Question: Recently I was scared to death by the following colored terminal response.
It was triggered by the git push command.
Does anybody have a clue where this colored response comes from?
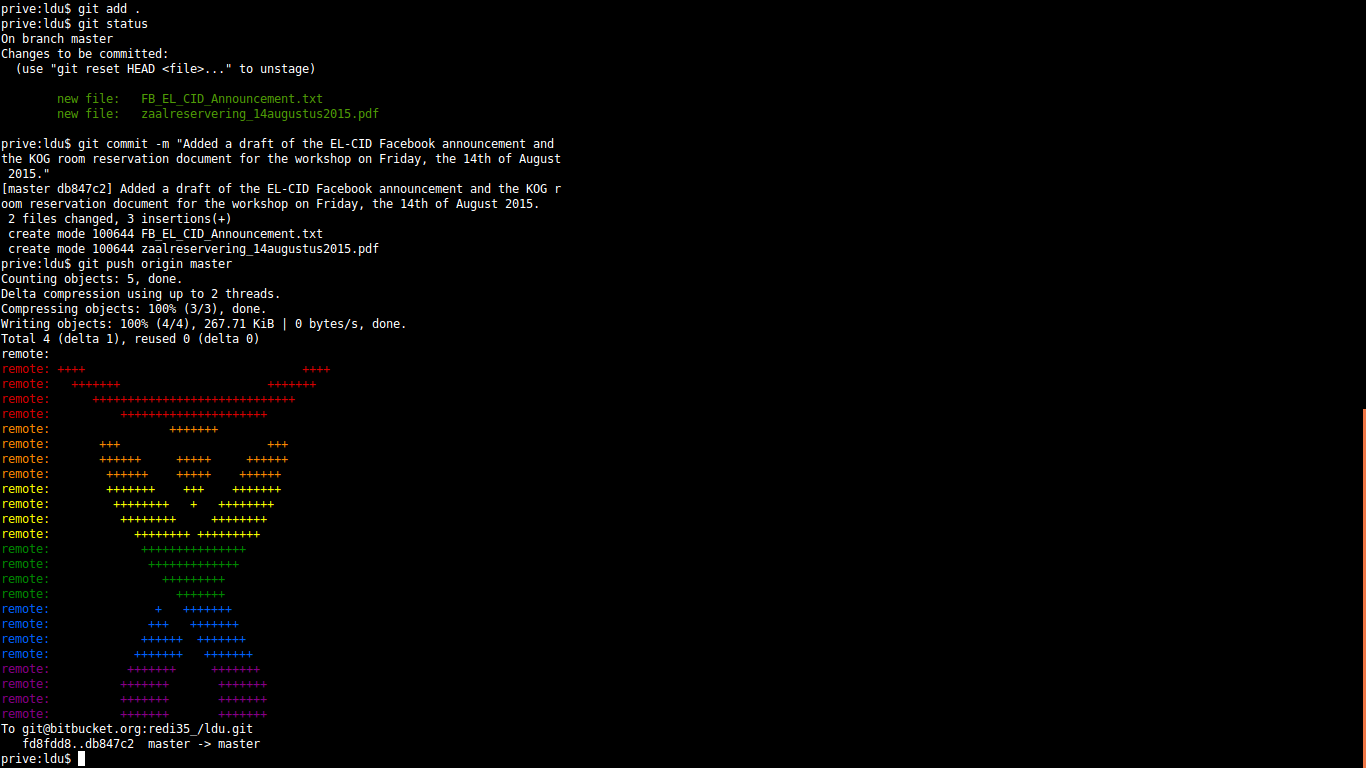
Answer: Just a guess, but perhaps the fine folks at Atlassian who run BitBucket are celebrating <URL>. That is their logo in rainbow-colored ASCII art...